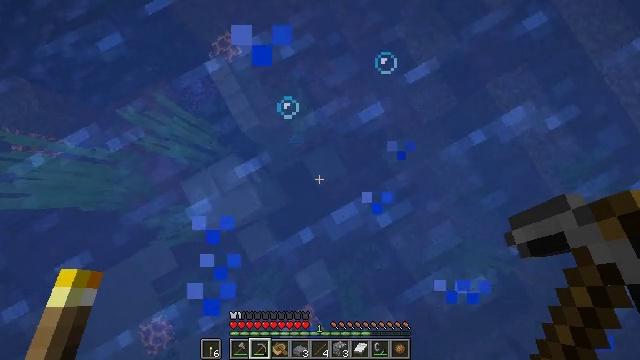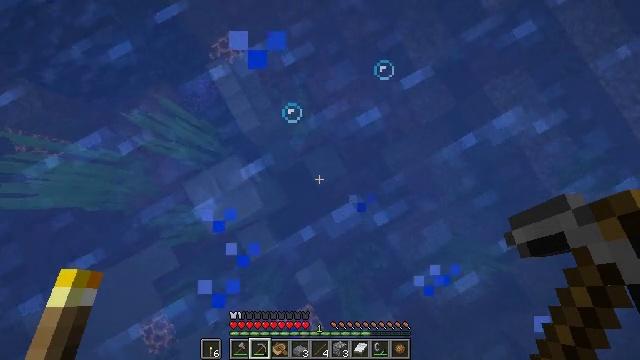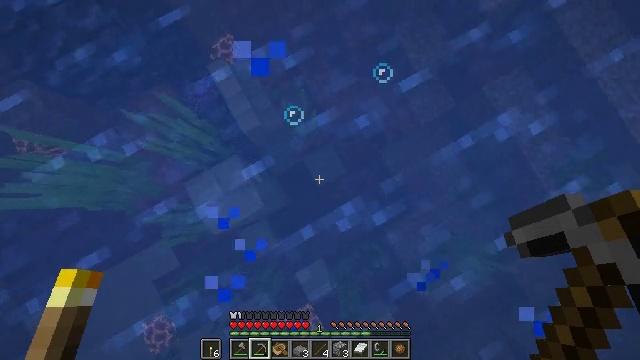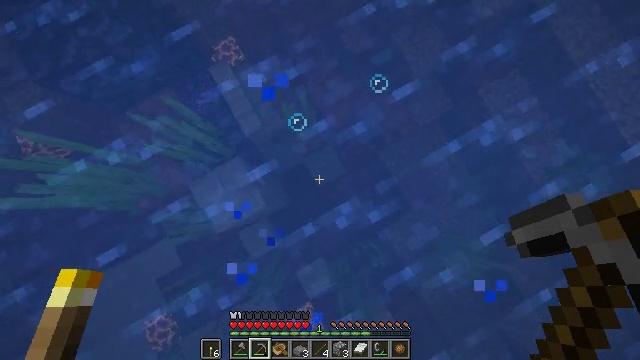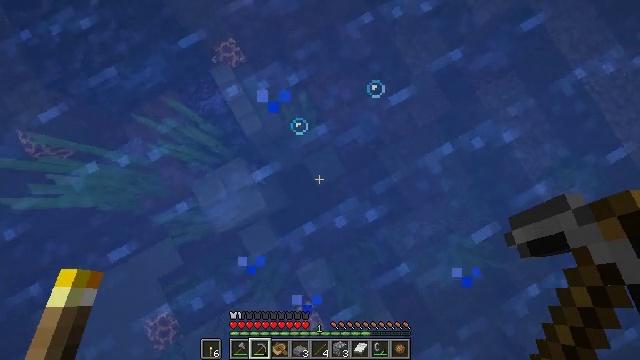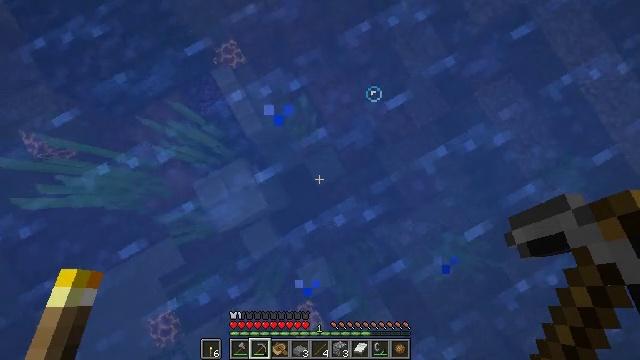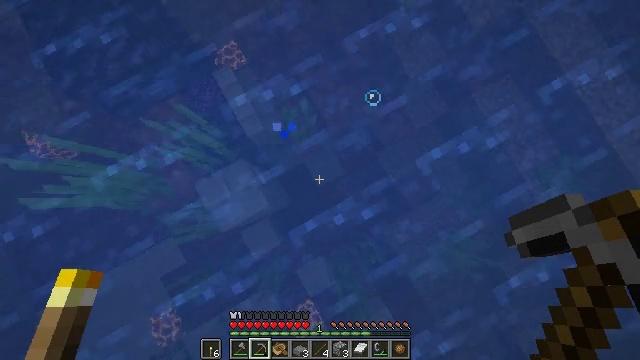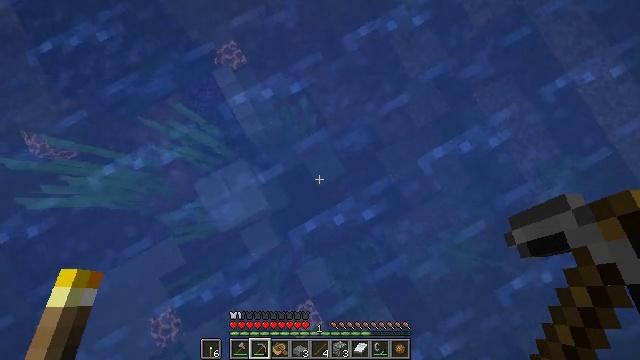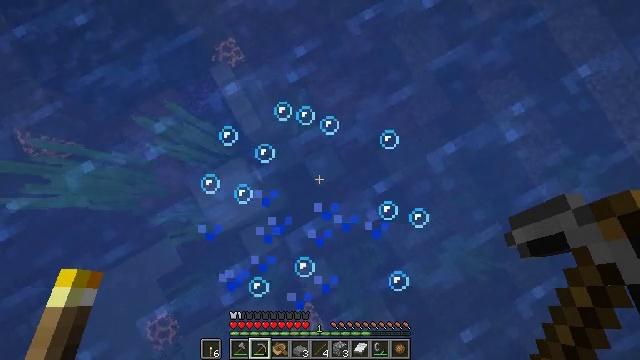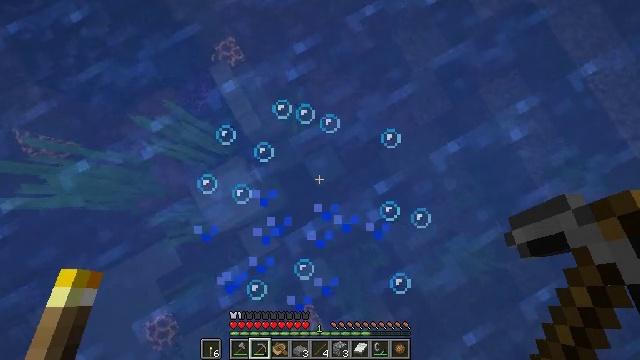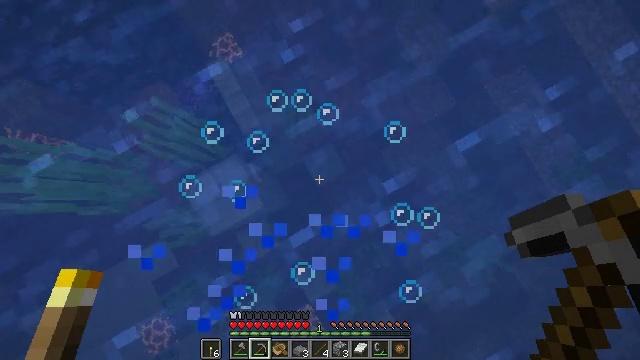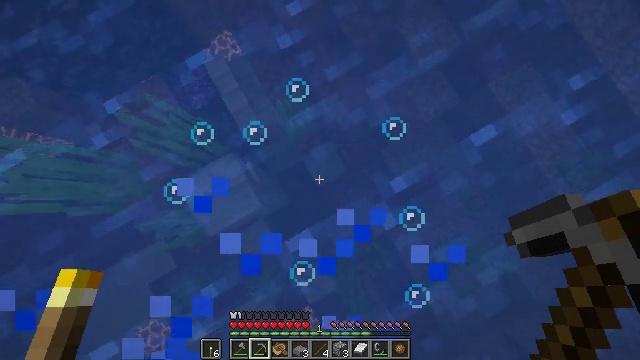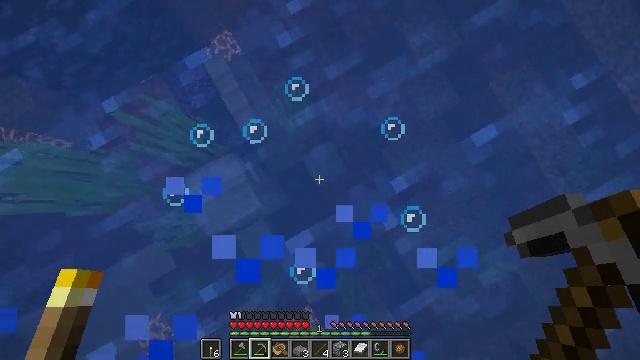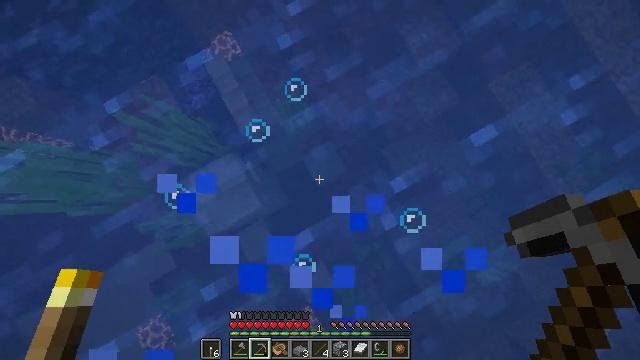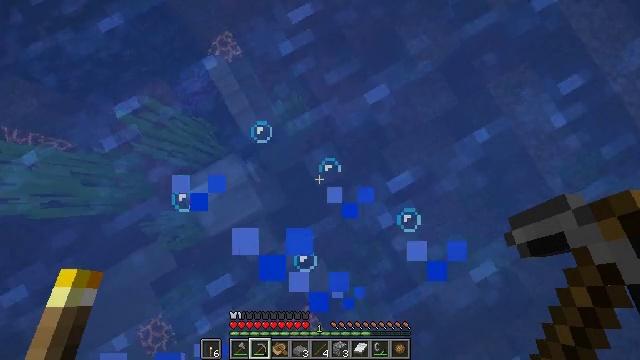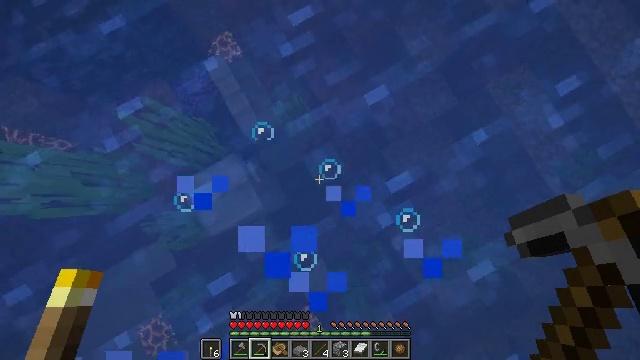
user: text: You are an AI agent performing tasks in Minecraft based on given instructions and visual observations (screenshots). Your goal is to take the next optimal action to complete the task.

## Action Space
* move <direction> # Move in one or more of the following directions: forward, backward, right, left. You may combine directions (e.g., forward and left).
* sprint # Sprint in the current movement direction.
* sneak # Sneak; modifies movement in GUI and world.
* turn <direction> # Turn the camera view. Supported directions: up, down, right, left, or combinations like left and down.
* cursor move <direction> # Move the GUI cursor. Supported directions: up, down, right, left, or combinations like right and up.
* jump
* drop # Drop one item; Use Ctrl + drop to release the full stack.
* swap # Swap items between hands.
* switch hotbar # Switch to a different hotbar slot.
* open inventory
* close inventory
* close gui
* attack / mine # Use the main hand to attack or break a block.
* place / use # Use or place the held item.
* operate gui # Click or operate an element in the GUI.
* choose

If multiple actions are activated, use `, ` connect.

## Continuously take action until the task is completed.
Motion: motion action
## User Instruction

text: Gather tall seagrass in the ocean.
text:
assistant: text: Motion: jump
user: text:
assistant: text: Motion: jump
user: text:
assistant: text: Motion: jump
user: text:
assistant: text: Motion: jump
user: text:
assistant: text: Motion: jump
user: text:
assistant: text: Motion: jump
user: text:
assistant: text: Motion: jump
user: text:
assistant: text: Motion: jump
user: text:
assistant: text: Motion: jump
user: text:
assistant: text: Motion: jump
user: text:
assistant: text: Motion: jump
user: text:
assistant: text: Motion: jump
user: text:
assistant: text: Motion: jump
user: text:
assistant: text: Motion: jump
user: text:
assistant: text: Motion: jump
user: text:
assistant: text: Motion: jump
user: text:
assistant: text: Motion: jump
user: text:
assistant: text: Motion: jump
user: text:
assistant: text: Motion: jump
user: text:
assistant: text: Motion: jump
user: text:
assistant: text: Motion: jump
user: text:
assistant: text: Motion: jump
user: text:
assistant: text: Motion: jump
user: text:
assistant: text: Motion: jump
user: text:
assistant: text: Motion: jump
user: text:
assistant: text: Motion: jump
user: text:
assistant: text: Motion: jump
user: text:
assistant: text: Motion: jump
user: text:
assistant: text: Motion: jump
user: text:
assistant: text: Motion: jump